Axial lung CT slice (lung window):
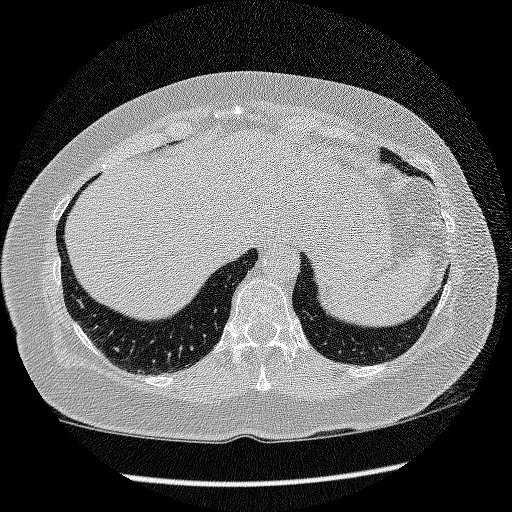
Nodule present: no